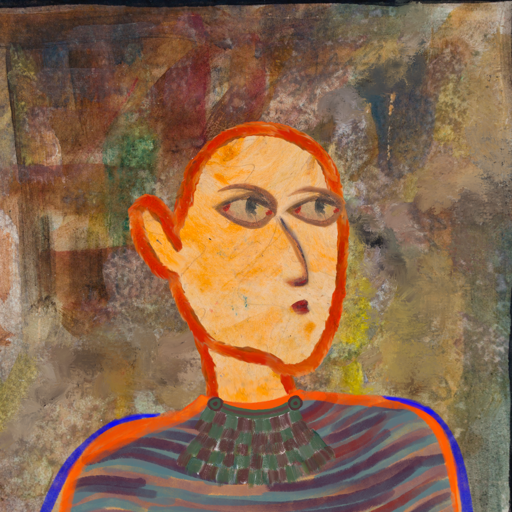
Background: Mosgoul, Head And Neck Side: Experience, Face Side: GypsyMother, Bust: Experience, Hair Side: Blank, Head Accessory: Blank, Second Necklace: After_Raid, Necklace: Blank, Baby: Blank